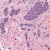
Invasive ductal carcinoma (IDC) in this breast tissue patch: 1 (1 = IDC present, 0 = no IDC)